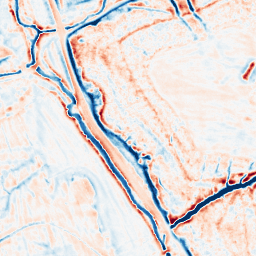
Category: edge_preserving
Decomposition family: bilateral
Decomposition parameters: d: 15
sigma_color: 100
sigma_space: 100
Upsampling method: cubic_mitchell
Upsampling parameters: scale: 2
Upsampling scale: 2